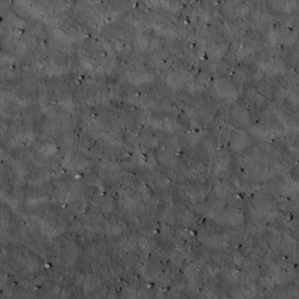
Label: non_frost